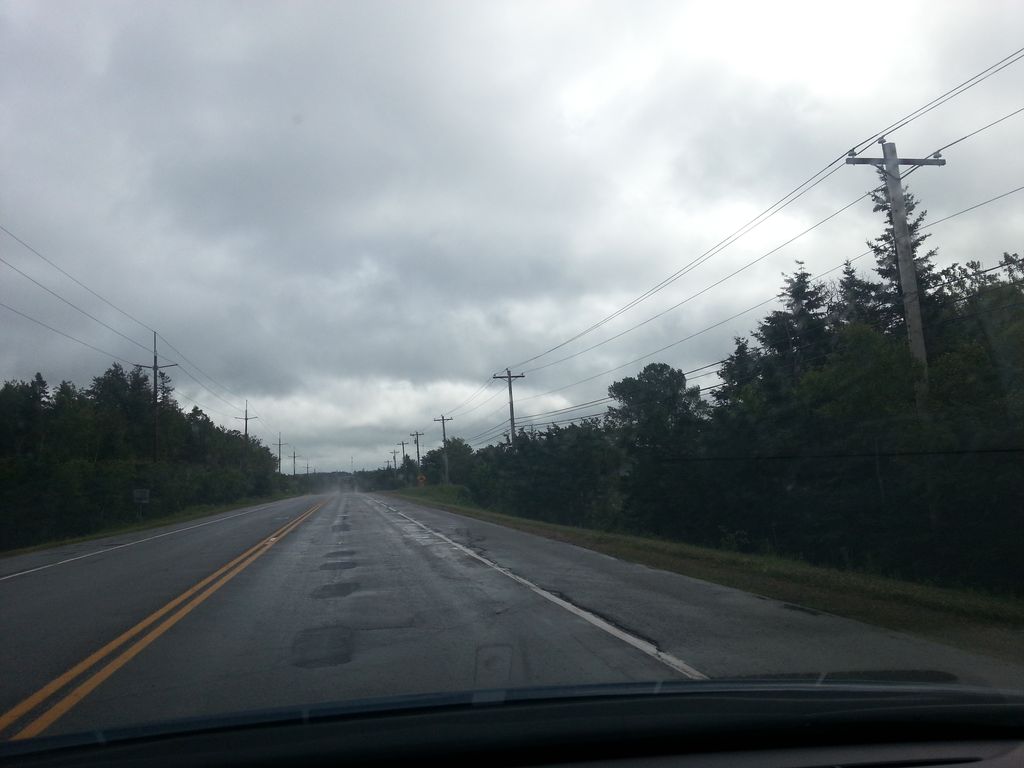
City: charlottetown